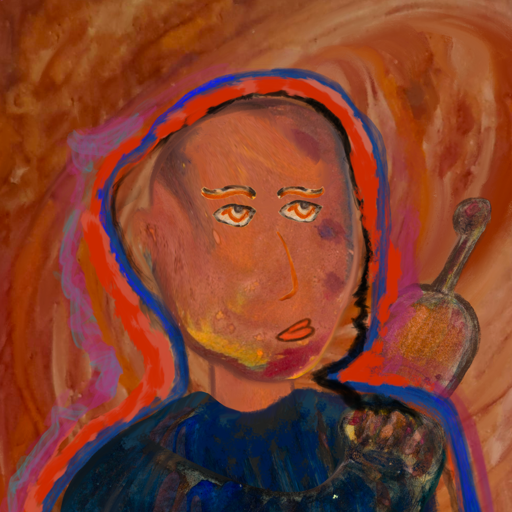
Background: Pious_Lady, Head And Neck Side: Mother_And_Son_Son, Face Side: Experience, Bust: Pipe, Hair Side: Experience, Head Accessory: Blank, Second Necklace: Blank, Necklace: Blank, Baby: Blank